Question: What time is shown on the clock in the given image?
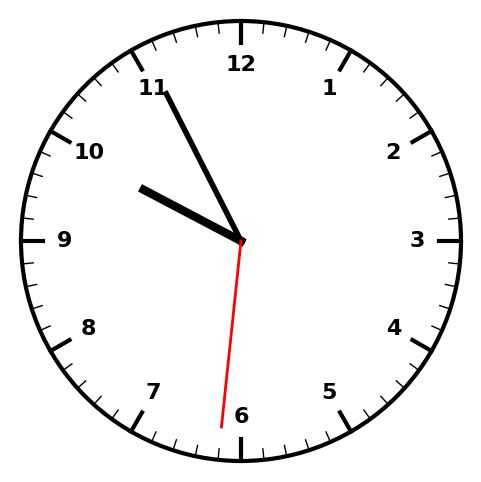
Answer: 09:55:31